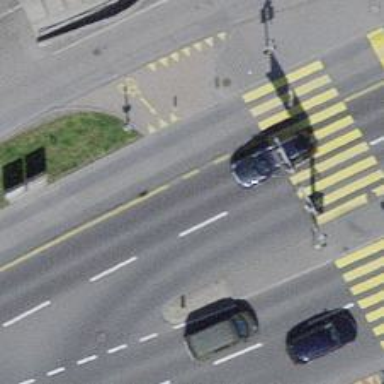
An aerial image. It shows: Road crossing with traffic signals.